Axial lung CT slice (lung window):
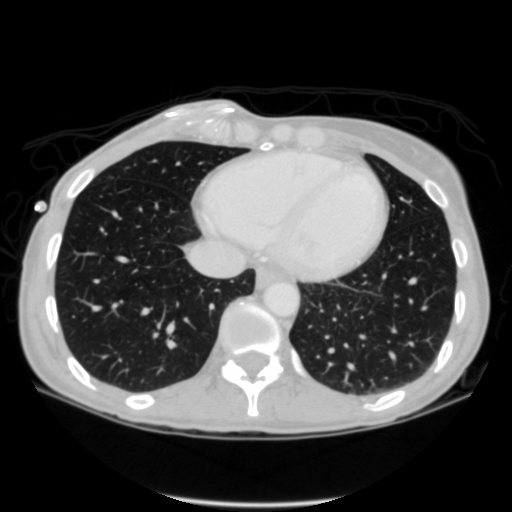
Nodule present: no